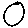
Label: circle